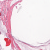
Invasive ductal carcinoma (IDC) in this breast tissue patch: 0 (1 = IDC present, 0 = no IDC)